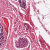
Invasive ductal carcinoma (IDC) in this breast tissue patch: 0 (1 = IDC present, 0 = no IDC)